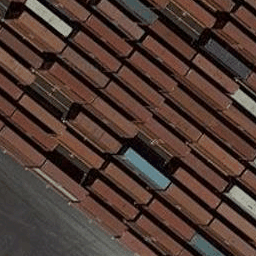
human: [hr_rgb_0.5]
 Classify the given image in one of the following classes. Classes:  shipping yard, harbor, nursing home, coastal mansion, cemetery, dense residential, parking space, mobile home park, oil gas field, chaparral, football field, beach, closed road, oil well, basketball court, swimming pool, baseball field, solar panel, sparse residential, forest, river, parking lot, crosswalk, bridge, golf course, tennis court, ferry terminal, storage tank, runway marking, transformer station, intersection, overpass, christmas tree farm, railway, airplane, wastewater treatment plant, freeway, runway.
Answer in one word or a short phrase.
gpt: shipping yard